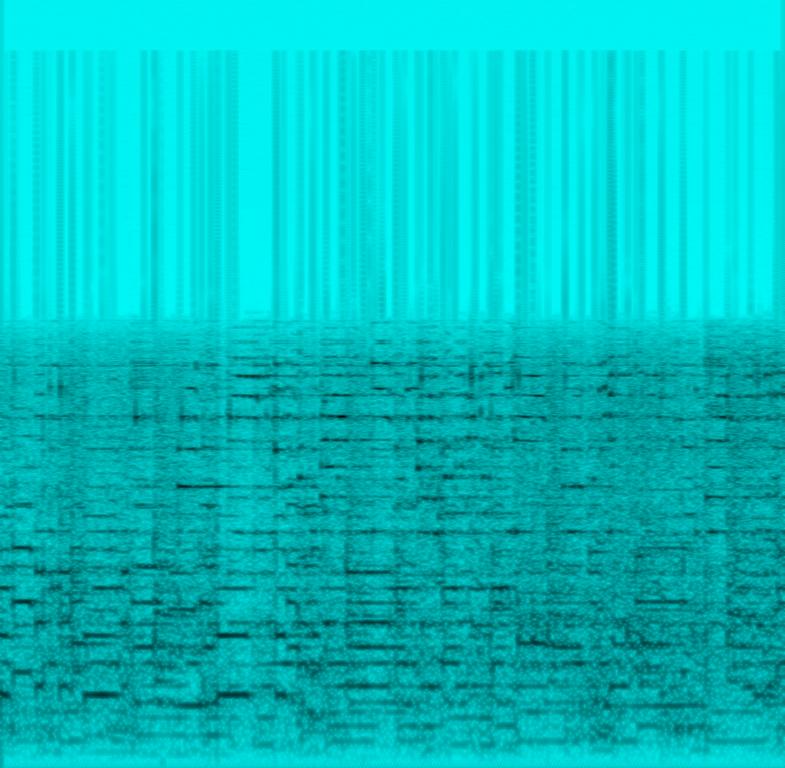
An e-guitar takes the fast paced lead melody accompanied by another guitar strumming chords on the offbeat. The drums are playing a rhythm that motivates me to dance. This song may be playing somewhere on a street-performance in an Asian country.